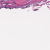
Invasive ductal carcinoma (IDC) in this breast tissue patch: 0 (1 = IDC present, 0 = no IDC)